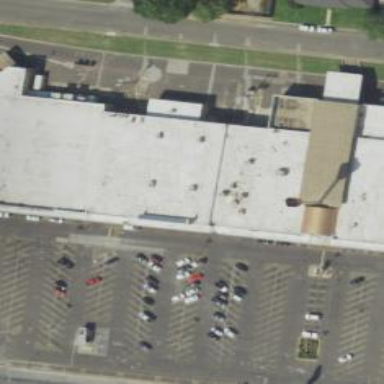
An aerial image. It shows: Fitness center located in leisure land.